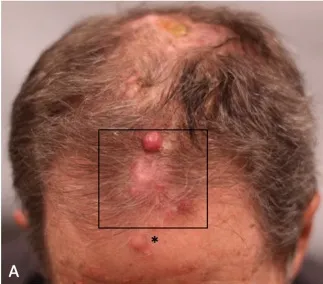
(A) The patient's frontal scalp demonstrated erythematous nodules, consistent with in-transit metastases of cutaneous squamous cell carcinoma, before combination treatment with pembrolizumab and diphencyprone (DPCP). DPCP was applied to the boxed area. The asterisk denotes the area of sensitization.
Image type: medical_photograph (skin_photograph)